Question: The body of my view looks like this:
'''
var body: some View {
List {
Section(header: Text("Verses")) {
ForEach(self.viewModel.verses) { verse in
NavigationLink(destination: VerseDetailView(verse: verse), label: {
VStack(alignment: .leading, spacing: 6) {
Text(verse.verse).fontWeight(.medium)
Text("No \(verse.verse_number)").foregroundColor(.gray)
}
}).padding(10)
}
}
}
.listStyle(InsetGroupedListStyle())
}
'''
Which produces:

I would like to add some space/margin between each cell to create a card-like structure, such as with <URL>.
I tried all possible values in
'''
.listRowInsets(.init(top: 0,
leading: 25,
bottom: 0,
trailing: 0))
'''
The cells don't move - no padding, no margin. Whats the issue?
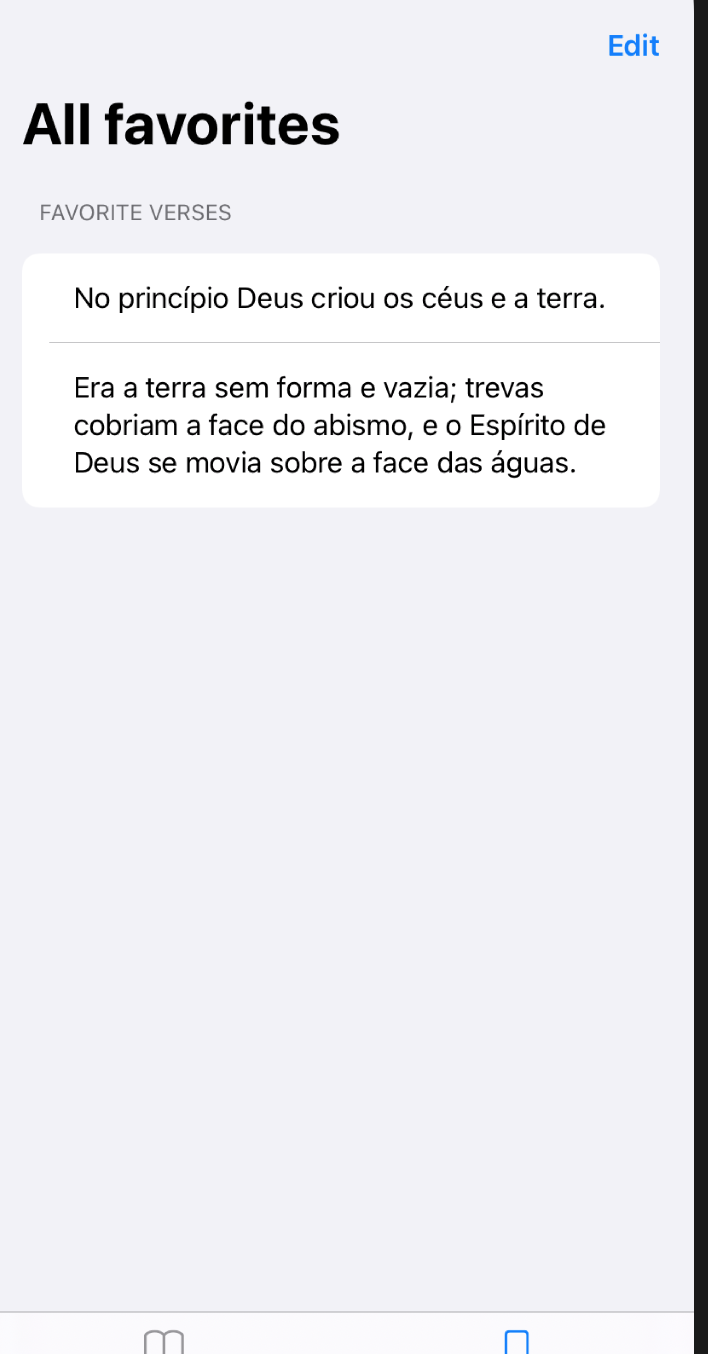
Answer: Here is a quick example that does the same thing. You can play around with things to get it the look to your liking. I simply stuck it in a 'ZStack' with 1 column. That simply presents a detail view which you can customize as you want.
'''
struct CarouselGridView: View {
let columns = [GridItem(.flexible())]
let spacing: CGFloat = 10
var body: some View {
ZStack {
Color.blue.opacity(0.15)
ScrollView {
LazyVGrid(columns: columns, spacing: spacing) {
ForEach(loremIpsum, id: \.self) { item in
CarouselDetailView(someText: item)
.shadow(radius: 100)
.background(Color.gray.opacity(0.15))
.clipShape(RoundedRectangle(cornerRadius: 50))
}
}
}
}
}
}
struct CarouselDetailView: View {
let someText: String
var body: some View {
Text(someText)
.padding()
.frame(width: 300, height: 200, alignment: .center)
}
}
'''